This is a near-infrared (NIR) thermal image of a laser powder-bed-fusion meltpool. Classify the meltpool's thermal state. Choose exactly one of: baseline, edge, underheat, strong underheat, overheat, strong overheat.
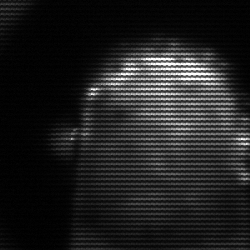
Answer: strong underheat